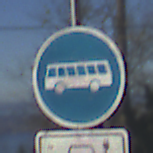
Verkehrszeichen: Busssonderstreifen
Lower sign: MehrspurigeFahrzeugeFrei11
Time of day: MorningAfternoon
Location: Outdoor (Nature)
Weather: Clear
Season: Winter
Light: Natural